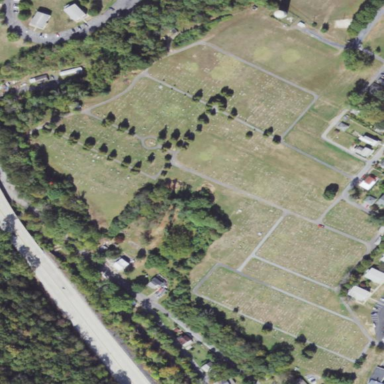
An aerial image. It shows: Cemetery.